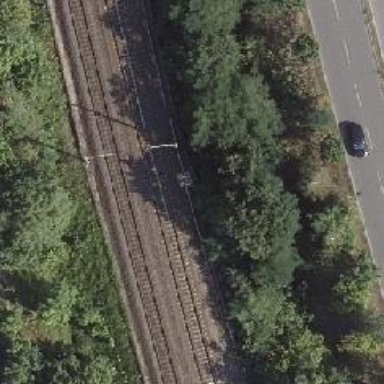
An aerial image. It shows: Railway signal.